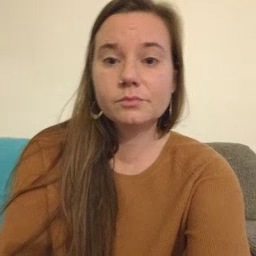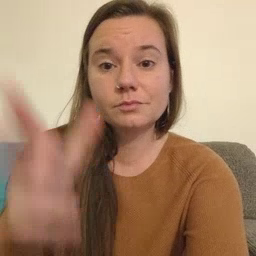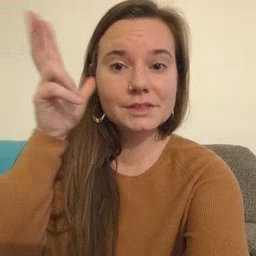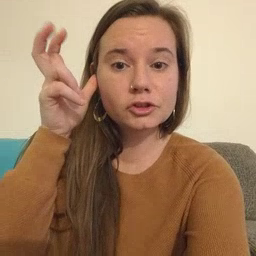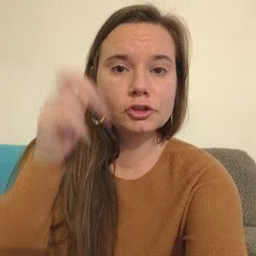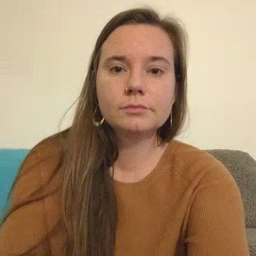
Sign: hear